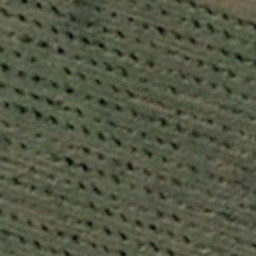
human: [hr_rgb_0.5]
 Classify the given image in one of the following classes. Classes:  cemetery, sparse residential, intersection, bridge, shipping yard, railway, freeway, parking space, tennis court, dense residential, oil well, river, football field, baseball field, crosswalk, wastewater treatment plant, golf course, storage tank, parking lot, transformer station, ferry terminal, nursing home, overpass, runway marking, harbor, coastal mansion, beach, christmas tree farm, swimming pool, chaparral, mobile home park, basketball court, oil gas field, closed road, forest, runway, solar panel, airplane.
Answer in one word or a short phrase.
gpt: christmas tree farm